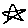
Label: star